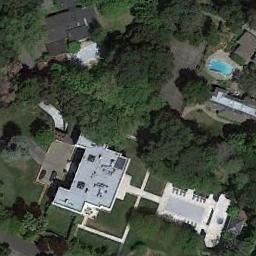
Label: medium_residential